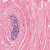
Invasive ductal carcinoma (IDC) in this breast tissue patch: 0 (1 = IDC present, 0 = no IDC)